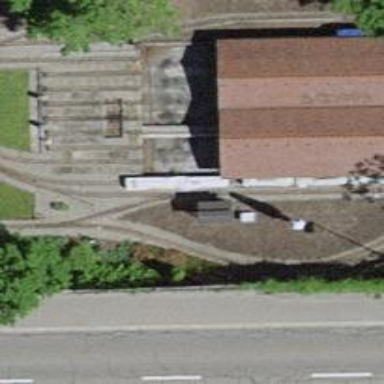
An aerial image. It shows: Miniature railway located in service yard.